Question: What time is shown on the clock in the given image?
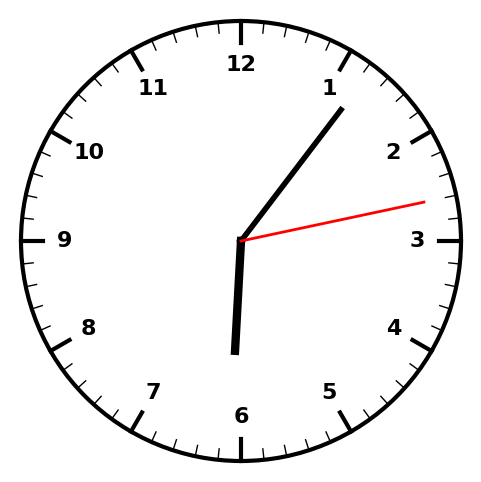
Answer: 06:06:13